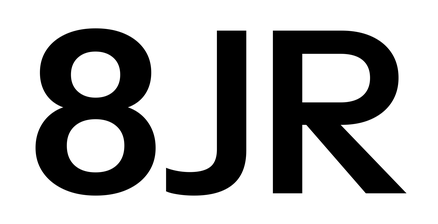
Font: InstrumentSans_SemiBold